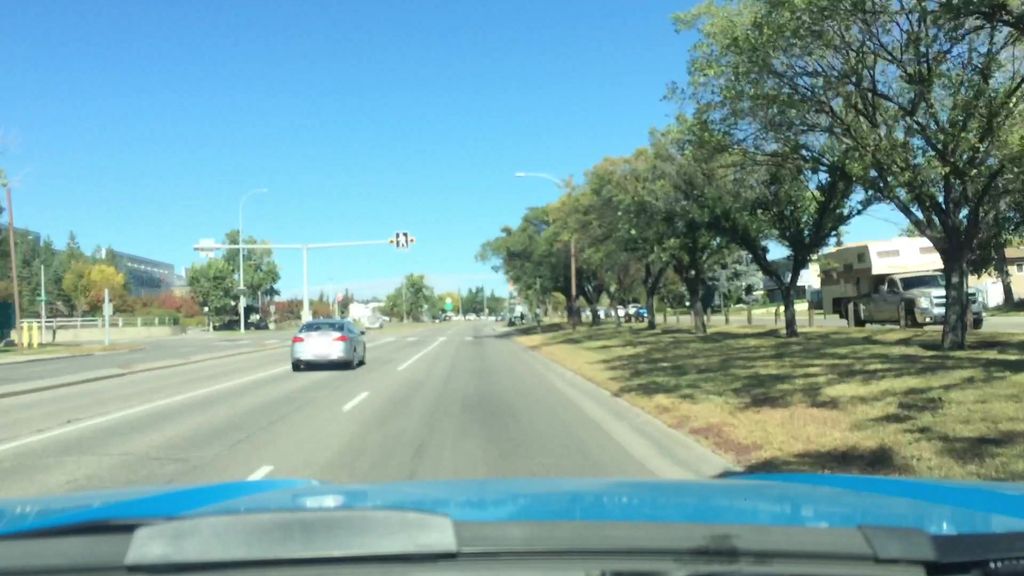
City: calgary